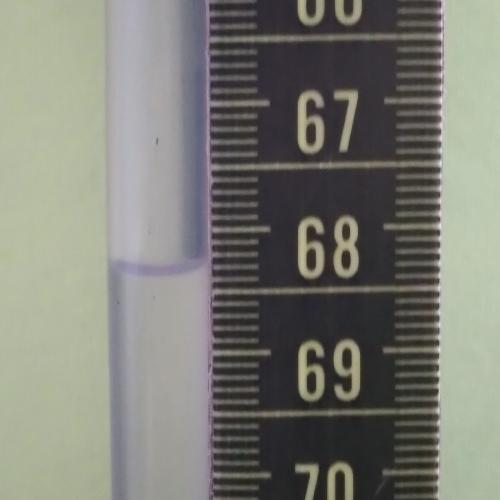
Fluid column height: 68.3 cm